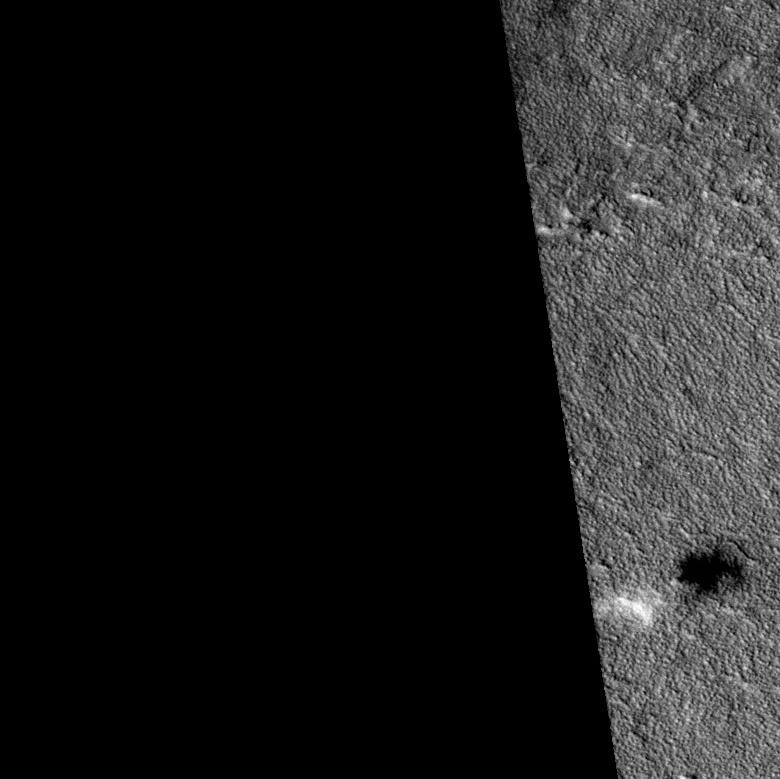
Label: dustdevil